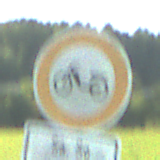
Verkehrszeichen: VerbotMofas
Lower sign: ZeitangabenMitBeschraenkungAufWochentage9
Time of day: MorningAfternoon
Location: Outdoor (Nature)
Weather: PartlyCloudy
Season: NotSpecified
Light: Natural